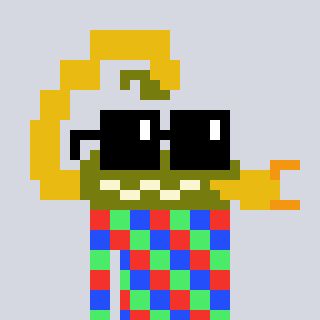
a pixel art character with square black sunglasses, a scorpion-shaped head and a grayscale-colored body on a cool background